Question: I'd like to populate the custom List View with data from EditText in run time. How could I achive it? .....................................................................................................................................................................
My code so far:
'''
package com.example.additemlistrun;
import java.util.ArrayList;
import android.app.ListActivity;
public class MainListActivity extends ListActivity {
public ArrayList<String> list = new ArrayList<String>();
static String[] mTilte;
@Override
protected void onCreate(Bundle savedInstanceState) {
super.onCreate(savedInstanceState);
setContentView(R.layout.activity_main_list);
Button b = (Button) findViewById(R.id.button1);
b.setOnClickListener(new OnClickListener() {
@Override''
public void onClick(View arg0) {
EditText et = (EditText) findViewById(R.id.editText1);
String gettingdata = et.getText().toString();
// Unable to pass data from editext to MyAdapter class
mTilte[0] = gettingdata;
MyAdapter adapter = new MyAdapter(MainListActivity.this, mTilte);
setListAdapter(adapter);
}
});
}
}
class MyAdapter extends ArrayAdapter<String> {
Context context;
String[] ArrayTitle;
MyAdapter(Context c, String[] title) {
super(c, R.layout.single_row, title);
this.context = c;
this.ArrayTitle = title; }
@Override
public View getView(int position, View convertView, ViewGroup parent) {
LayoutInflater inflater = (LayoutInflater) context
.getSystemService(Context.LAYOUT_INFLATER_SERVICE);
View row = inflater.inflate(R.layout.single_row, parent, false);
TextView titles = (TextView) row.findViewById(R.id.textView1);
titles.setText(ArrayTitle[position]);
return row;
}
}
'''
Logcat error ::

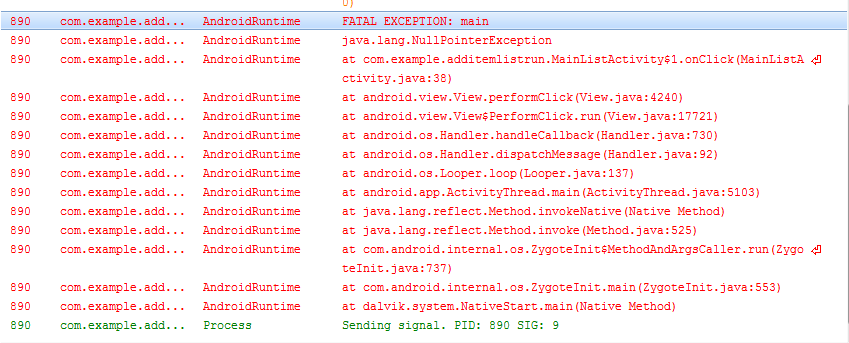
Answer: You null pointer might be happening here:
'''
EditText et = (EditText) findViewById(R.id.editText1);
'''
The view is not found - you need to declare that EditText (and ListView) as an Activity variables and assign them before you assign the onClickListener. Try this:
'''
public class MainListActivity extends ListActivity {
public ArrayList<String> list = new ArrayList<String>();
static String[] mTilte;
EditText et;
ListView list;
@Override
protected void onCreate(Bundle savedInstanceState) {
super.onCreate(savedInstanceState);
setContentView(R.layout.activity_main_list);
Button b = (Button) findViewById(R.id.button1);
et = (EditText) findViewById(R.id.editText1);
mTilte = new String[]{};
list = getListView();
b.setOnClickListener(new OnClickListener() {
@Override
public void onClick(View arg0) {
String gettingdata = et.getText().toString();
mTilte[0] = gettingdata;
MyAdapter adapter = new MyAdapter(MainListActivity.this, mTilte);
list.setListAdapter(adapter);
}
});
}
}
'''